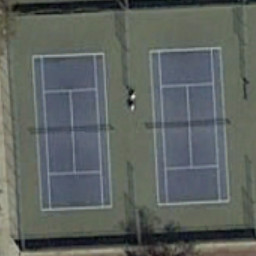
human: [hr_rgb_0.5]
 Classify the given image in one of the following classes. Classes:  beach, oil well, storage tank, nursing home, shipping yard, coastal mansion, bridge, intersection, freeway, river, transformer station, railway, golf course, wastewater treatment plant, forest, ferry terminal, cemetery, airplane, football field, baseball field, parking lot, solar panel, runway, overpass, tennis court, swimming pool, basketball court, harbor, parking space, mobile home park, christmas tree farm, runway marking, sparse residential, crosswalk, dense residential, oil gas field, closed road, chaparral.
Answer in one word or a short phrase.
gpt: tennis court